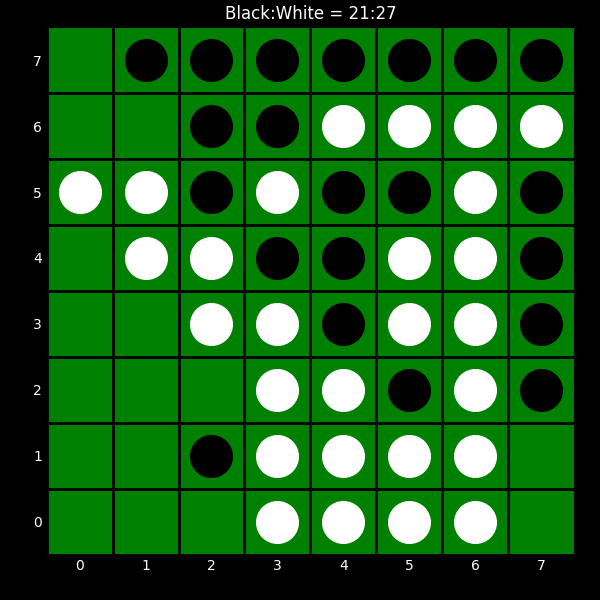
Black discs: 21
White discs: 27